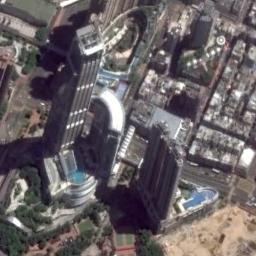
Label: commercial_area